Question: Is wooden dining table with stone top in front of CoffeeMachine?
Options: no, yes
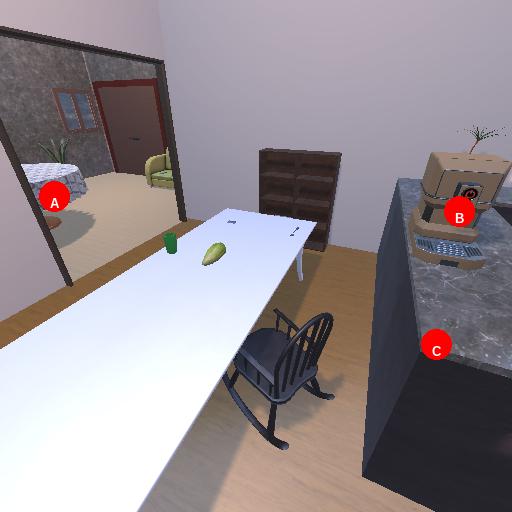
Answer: no